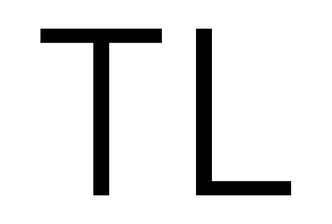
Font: Inter_Light